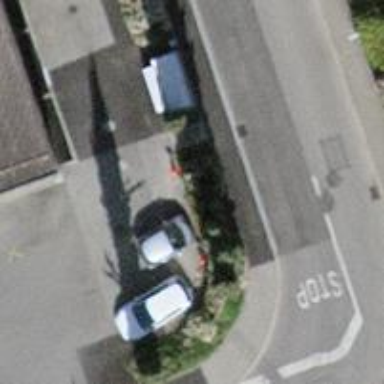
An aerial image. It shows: Bus stop with shelter. It is platform for public transport.